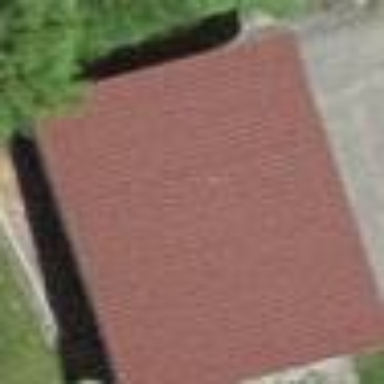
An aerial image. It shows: View of roof of building.